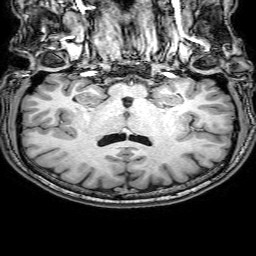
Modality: T1w
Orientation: sagittal
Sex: male
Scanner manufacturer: philips
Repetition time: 0.008135 s
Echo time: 0.00373 s